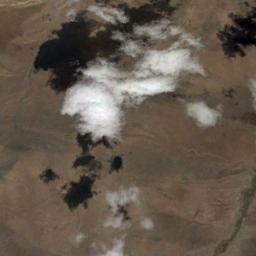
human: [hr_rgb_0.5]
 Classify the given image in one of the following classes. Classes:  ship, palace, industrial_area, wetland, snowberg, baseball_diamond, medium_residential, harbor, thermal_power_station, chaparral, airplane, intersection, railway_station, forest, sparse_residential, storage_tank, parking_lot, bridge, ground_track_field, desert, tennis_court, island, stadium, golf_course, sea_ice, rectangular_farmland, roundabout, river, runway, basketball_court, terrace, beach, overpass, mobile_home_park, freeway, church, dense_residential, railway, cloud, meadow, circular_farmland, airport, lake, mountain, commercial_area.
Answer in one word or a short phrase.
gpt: cloud